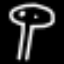
Label: mushroom